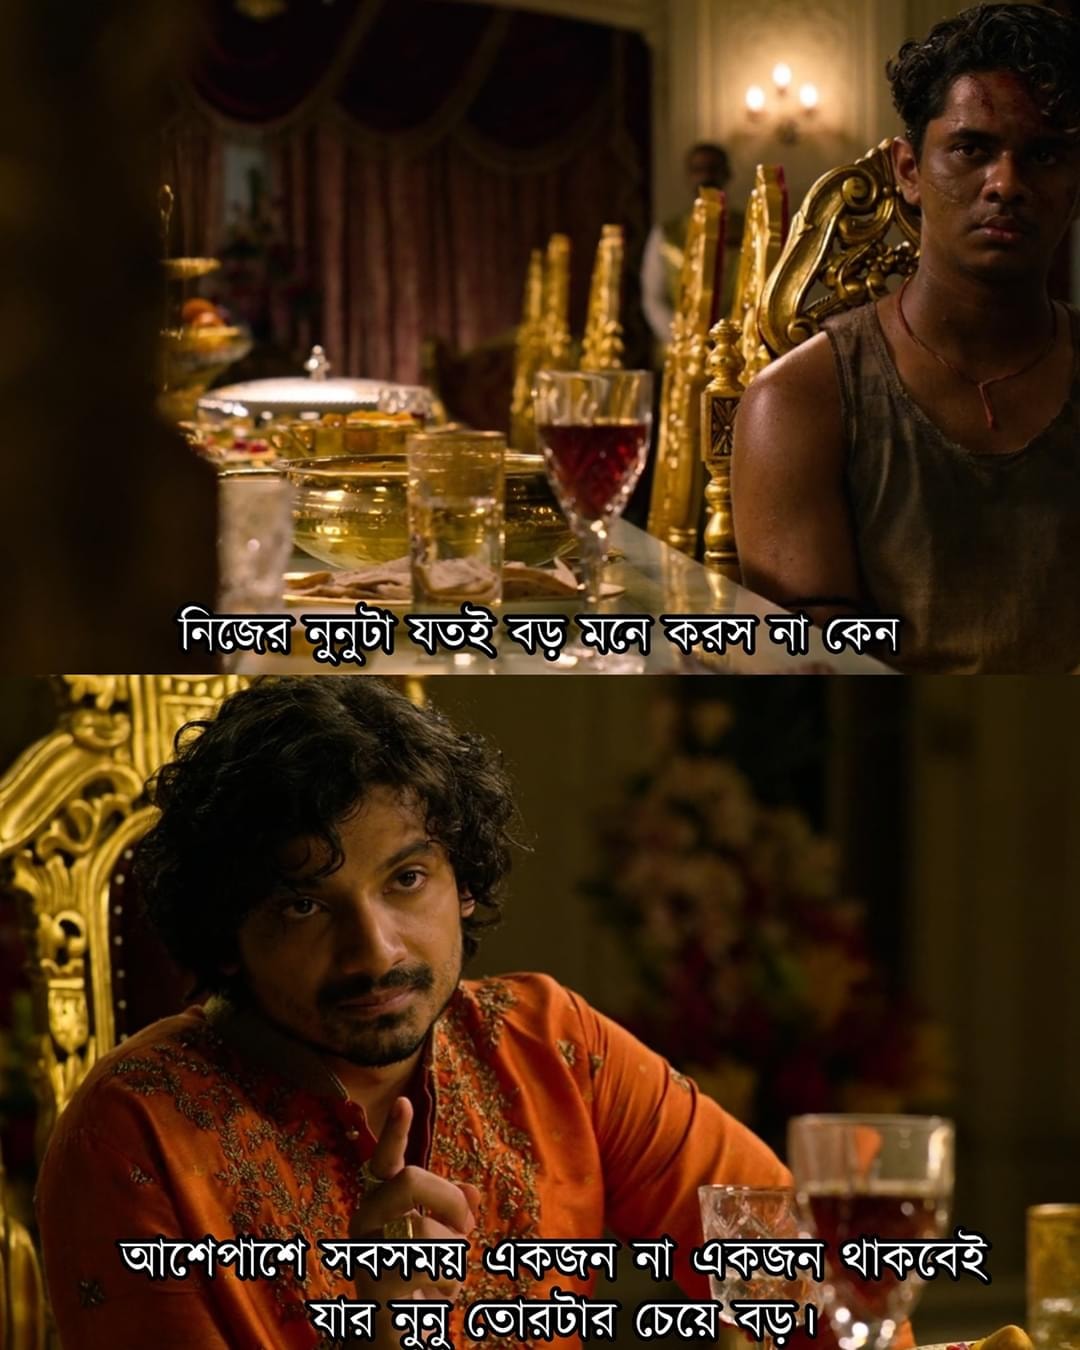
Caption: নিজের নুনুটা যতই বড় মনে করস না কেন    আশেপাশে সবসময় একজন না একজন থাকবেই যার নুনু তোরটার চেয়ে বড়।
Label: non-hate